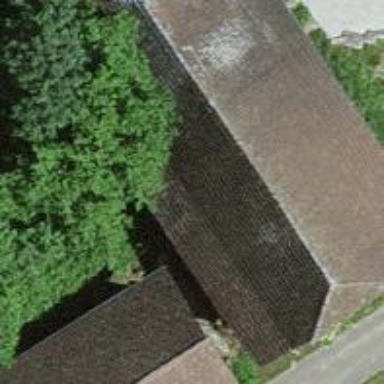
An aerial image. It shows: Barn.